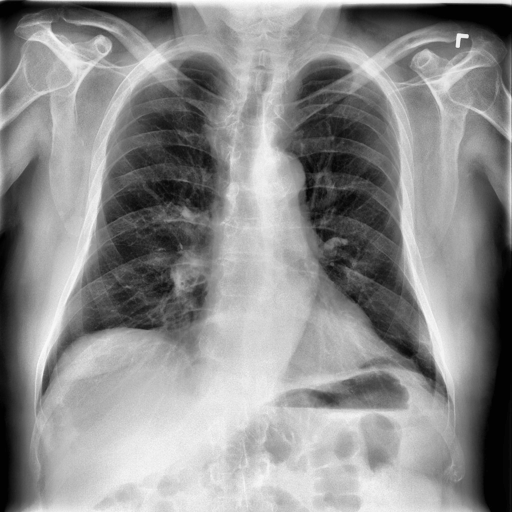
Finding: NORMAL